Question: I'm trying to create a UIButton in Swift that has two different setTitles or just two sets of text in it. Is this is even possible? If not what is the best option on how to make a button have two different titles in it? The reason why I ask is because I'm pulling two different queries that have data showing a job description and company. I can only can set a job name with the setTitle but I dont know how to also input the company name in that same button. Here is a visual of what I'm trying to achieve. Anything will help thanks!

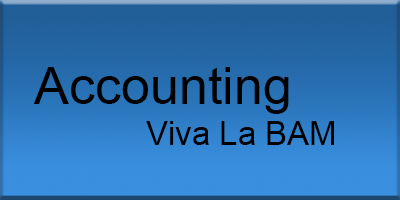
Answer: The only example I have for you is an OS X NSButton subclass, but the change to a UIButton shouldn't be difficult.
Note that the drawRect code is just like you'd do it in an NSView (or UIView). From the picture you posted, I think you actually already know how to do this.
The code:
'''
import Foundation
import AppKit
class WispSquareButton : NSButton
{
var buttonTitle:String = String();
// *************************************************** Draw Rect ******************************************************
override func drawRect(dirtyRect:NSRect)
{
let context = NSGraphicsContext.currentContext()!.CGContext // Get the context
let rgbColorspace:CGColorSpaceRef = CGColorSpaceCreateDeviceRGB() // Define a color space variable
let nsBounds:NSRect = self.bounds // Get the bounds
let cgBounds:CGRect = NSRectToCGRect(nsBounds) // Sets the graphics bounds
// Top Side Color
CGContextSetRGBFillColor(context, 0.41568627, 0.69803922, 0.95686275, 1.0)
CGContextMoveToPoint(context, 0.0, 0.0)
CGContextAddLineToPoint(context, cgBounds.size.width, 0.0)
CGContextAddLineToPoint(context, cgBounds.size.width * 0.95, cgBounds.size.height * 0.15)
CGContextAddLineToPoint(context, cgBounds.size.width * 0.05, cgBounds.size.height * 0.15)
CGContextAddLineToPoint(context, 0.0, 0.0)
CGContextFillPath(context)
// Right Side
CGContextSetRGBFillColor(context, 0.<PHONE>, 0.20784314, 0.38823529, 1.0)
CGContextMoveToPoint(context, cgBounds.size.width, 0.0)
CGContextAddLineToPoint(context, cgBounds.size.width, cgBounds.size.height)
CGContextAddLineToPoint(context, cgBounds.size.width * 0.95, cgBounds.size.height * 0.85)
CGContextAddLineToPoint(context, cgBounds.size.width * 0.95, cgBounds.size.height * 0.15)
CGContextAddLineToPoint(context, cgBounds.size.width, 0.0)
CGContextFillPath(context)
// Left Side
CGContextSetRGBFillColor(context, 0.41568627, 0.69803922, 0.95686275, 1.0)
CGContextMoveToPoint(context, 0.0, 0.0);
CGContextAddLineToPoint(context, cgBounds.size.width * 0.05, cgBounds.size.height * 0.15)
CGContextAddLineToPoint(context, cgBounds.size.width * 0.05, cgBounds.size.height * 0.85)
CGContextAddLineToPoint(context, 0.0, cgBounds.size.height);
CGContextAddLineToPoint(context, 0.0, 0.0)
CGContextFillPath(context)
// Bottom Side
CGContextSetRGBFillColor(context, 0.<PHONE>, 0.20784314, 0.38823529, 1.0)
CGContextMoveToPoint(context, 0.0, cgBounds.size.height)
CGContextAddLineToPoint(context, cgBounds.size.width, cgBounds.size.height)
CGContextAddLineToPoint(context, cgBounds.size.width * 0.95, cgBounds.size.height * 0.85)
CGContextAddLineToPoint(context, cgBounds.size.width * 0.05, cgBounds.size.height * 0.85)
CGContextAddLineToPoint(context, 0.0, cgBounds.size.height)
CGContextFillPath(context)
// Center
CGContextSetRGBFillColor(context, 0.24117647, 0.53333333, 0.82941176, 1.0)
CGContextMoveToPoint(context, cgBounds.size.width * 0.05, cgBounds.size.height * 0.15)
CGContextAddLineToPoint(context, cgBounds.size.width * 0.95, cgBounds.size.height * 0.15)
CGContextAddLineToPoint(context, cgBounds.size.width * 0.95, cgBounds.size.height * 0.85)
CGContextAddLineToPoint(context, cgBounds.size.width * 0.05, cgBounds.size.height * 0.85)
CGContextAddLineToPoint(context, cgBounds.size.width * 0.05, cgBounds.size.height * 0.15)
CGContextFillPath(context);
if(buttonTitle != "")
{
// ********************************************* Set up the Text
let textSize:CGFloat = cgBounds.size.height * 0.65
let textCenterY:CGFloat = cgBounds.size.height / 2.0
let boundsCenterX:CGFloat = cgBounds.size.width / 2.0
// Set the text matrix.
let textTransform:CGAffineTransform = CGAffineTransformMake(1.0, 0.0, 0.0, -1.0, 0.0, 0.0)
CGContextSetTextMatrix(context, textTransform)
// Create a color that will be added as an attribute to the attrString for button text.
let buttonTextColorComponents:[CGFloat] = [ 0.0, 0.0, 0.0, 1.0 ]
let buttonTextColor:CGColorRef = CGColorCreate(rgbColorspace, buttonTextColorComponents)
// Create a color that will be added as an attribute to the attrString for invisible text.
let invisibleTextColorComponents:[CGFloat] = [ 0.0, 0.0, 0.0, 0.0 ];
let invisibleColor:CGColorRef = CGColorCreate(rgbColorspace, invisibleTextColorComponents);
// Create a font for text.
let stringFontName:CFStringRef = CFStringCreateWithCString(kCFAllocatorDefault, "AppleCasual", kCFStringEncodingASCII)
let stringFont:CTFontRef = CTFontCreateWithName(stringFontName, textSize, nil)
// Create a mutable attributed string with a max length of 0 for normal text.
var attrString:CFMutableAttributedStringRef = CFAttributedStringCreateMutable(kCFAllocatorDefault, 0)
// Create a path which will bound the area where you will be drawing text.
var invisibleTextPath:CGMutablePathRef = CGPathCreateMutable()
// Create a path which will bound the area where you will be drawing text.
var buttonTextPath:CGMutablePathRef = CGPathCreateMutable()
// Center the Title
// Get Title Length
var titleLength:CFIndex = CFStringGetLength(buttonTitle)
// Measure the string length
var invisibleTextBounds:CGRect = CGRectMake(0.0, 0.0, cgBounds.size.width * 2.0, textSize * 1.3)
CGPathAddRect(invisibleTextPath, nil, invisibleTextBounds)
// Copy the title into attrString
CFAttributedStringReplaceString (attrString, CFRangeMake(0, 0), buttonTitle)
// Set the color and font of the invisibleText
CFAttributedStringSetAttribute(attrString, CFRangeMake(0, titleLength), kCTForegroundColorAttributeName, invisibleColor)
CFAttributedStringSetAttribute(attrString, CFRangeMake(0, titleLength), kCTFontAttributeName, stringFont)
// Create the framesetter with the attributed string.
var framesetter:CTFramesetterRef = CTFramesetterCreateWithAttributedString(attrString);
var frame:CTFrameRef = CTFramesetterCreateFrame(framesetter, CFRangeMake(0, 0), invisibleTextPath, nil);
// Draw the invisible string
CTFrameDraw(frame, context);
var endingTextPoint:CGPoint = CGContextGetTextPosition(context);
// Draw the Visible Text
// Set a rectangular path.
var textBounds:CGRect = CGRectMake(boundsCenterX - (endingTextPoint.x / 2.0), textCenterY, cgBounds.size.width, textSize * 1.3)
CGPathAddRect(buttonTextPath, nil, textBounds)
// Copy the textString into attrString
CFAttributedStringReplaceString (attrString, CFRangeMake(0, titleLength), buttonTitle)
// Set the color and font.
CFAttributedStringSetAttribute(attrString, CFRangeMake(0, titleLength), kCTForegroundColorAttributeName, buttonTextColor)
CFAttributedStringSetAttribute(attrString, CFRangeMake(0, titleLength), kCTFontAttributeName, stringFont)
// Create the framesetter with the attributed string.
framesetter = CTFramesetterCreateWithAttributedString(attrString)
// Create a frame.
frame = CTFramesetterCreateFrame(framesetter, CFRangeMake(0, 0), buttonTextPath, nil)
// Draw the specified frame in the given context.
CTFrameDraw(frame, context);
}
CGContextFlush(context);
}
// ***************************************************** Set Title ****************************************************
func setTitle(aString:String)
{
buttonTitle = aString;
}
}
'''
I use the button by dragging a custom view into a window, and in the identity inspector set the view's class to "WispSquareButton". I declare an IBOutlet to the view:
'''
@IBOutlet var wispSquareButton:WispSquareButton!
'''
And connect it in IB.
To set the button title I use:
'''
wispSquareButton.setTitle("Square Button")
wispSquareButton.display()
'''
This is what the button looks like:

To draw a second line of text I might add an additional instance variable:
'''
var buttonTitle:String = String()
var buttonTitle2:String = String()
'''
Change my setTitle function to:
'''
func setTitle(aString:String, aString2:String)
{
buttonTitle = aString;
buttonTitle2 = aString2
}
'''
and in the drawRect function repeat the buttonTitle drawing code for buttonTitle2 (changing it's location of course). I could also change all the font attributes (font style, size and color) for buttonTitle2.